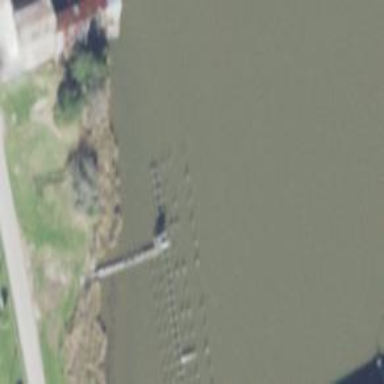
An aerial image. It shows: Commercial mooring pier.